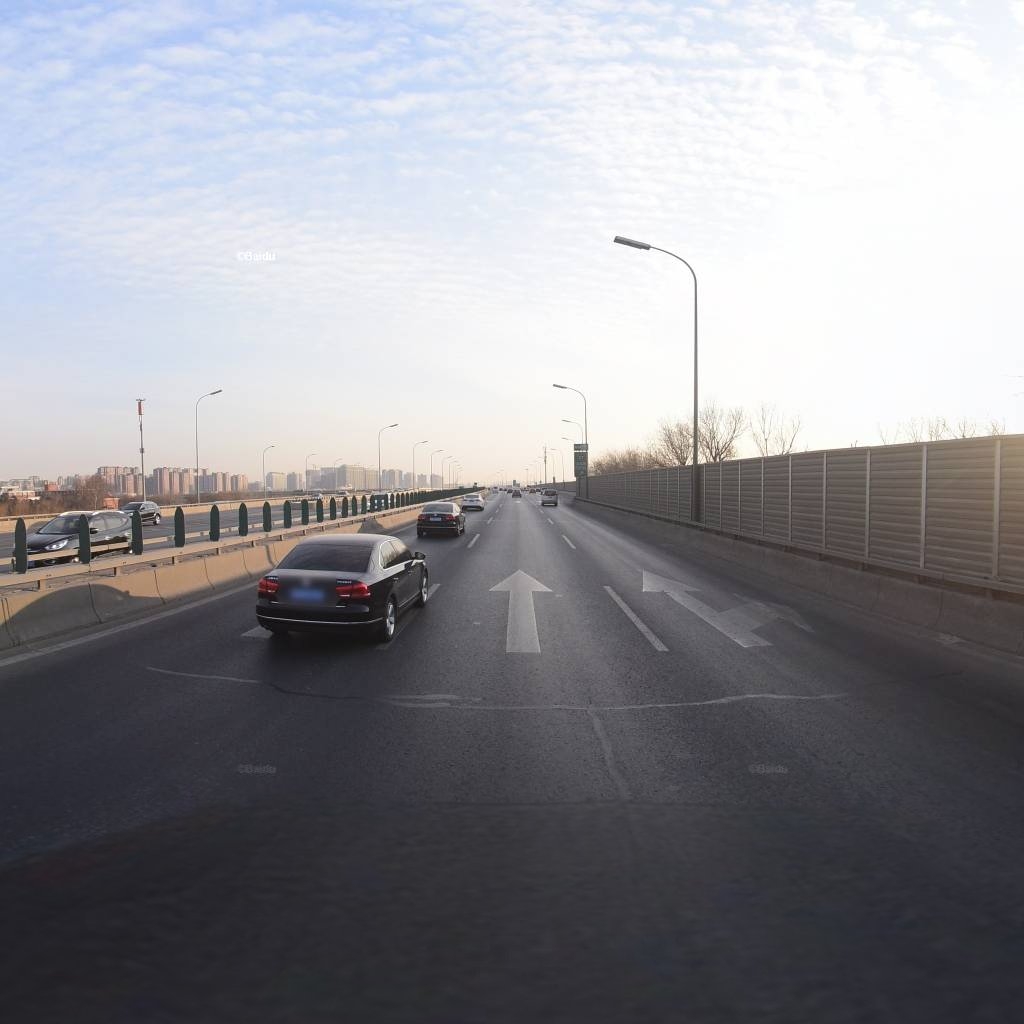
Region: Haidian
Road damage annotations: longitudinal patch, transverse patch